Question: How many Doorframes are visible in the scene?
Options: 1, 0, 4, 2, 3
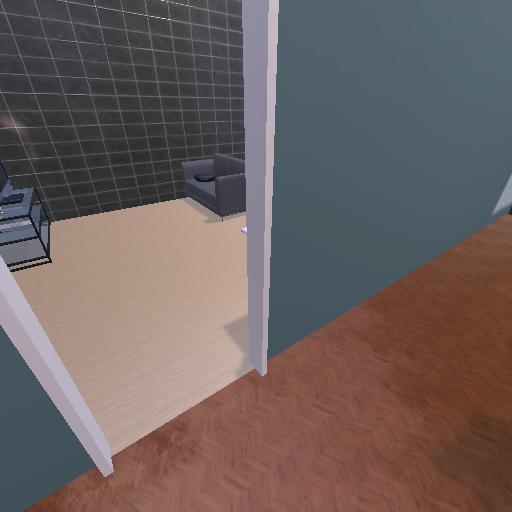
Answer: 1